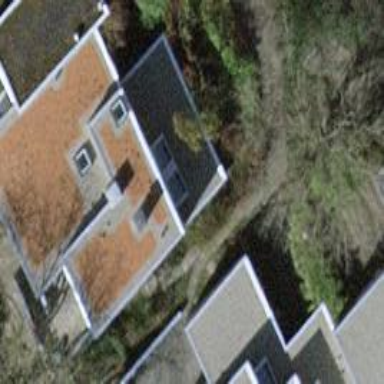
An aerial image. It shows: Close-up view of roof part of building.